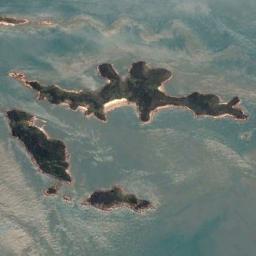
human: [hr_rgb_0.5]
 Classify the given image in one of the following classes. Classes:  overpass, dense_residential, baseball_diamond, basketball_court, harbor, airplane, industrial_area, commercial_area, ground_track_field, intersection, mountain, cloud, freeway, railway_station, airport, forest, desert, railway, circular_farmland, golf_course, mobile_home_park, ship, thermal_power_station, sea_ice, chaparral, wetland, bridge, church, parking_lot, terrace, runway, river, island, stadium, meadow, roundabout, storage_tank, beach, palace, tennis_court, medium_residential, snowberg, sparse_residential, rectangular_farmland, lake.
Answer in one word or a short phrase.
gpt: island